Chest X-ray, AP view. Patient: 76 years old, sex M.
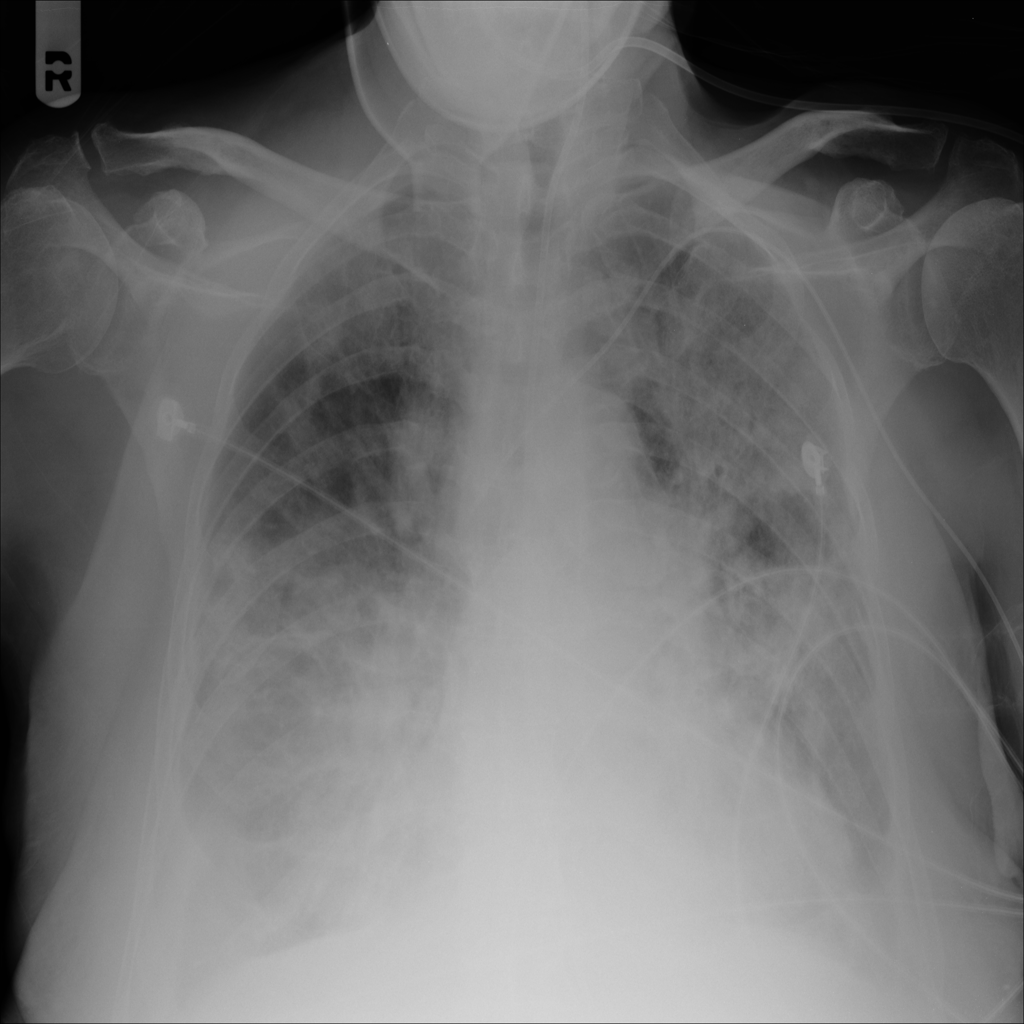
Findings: Consolidation